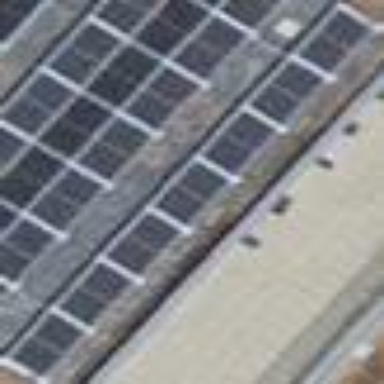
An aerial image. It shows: Solar power generator.